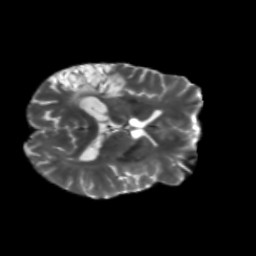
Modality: T2w
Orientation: axial
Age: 47
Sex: male
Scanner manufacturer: siemens
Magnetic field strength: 3 T
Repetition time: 5.25 s
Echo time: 0.08 s